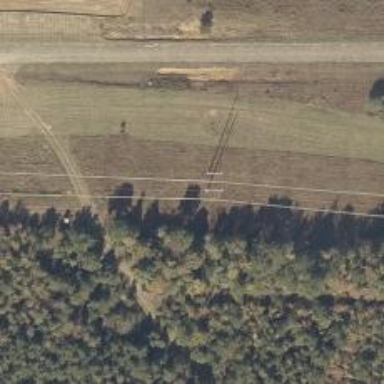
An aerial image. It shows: Power pole.